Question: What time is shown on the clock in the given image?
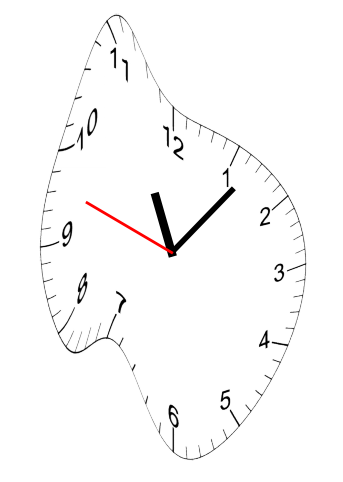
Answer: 11:06:48